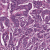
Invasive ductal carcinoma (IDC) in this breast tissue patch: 1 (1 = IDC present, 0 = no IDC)